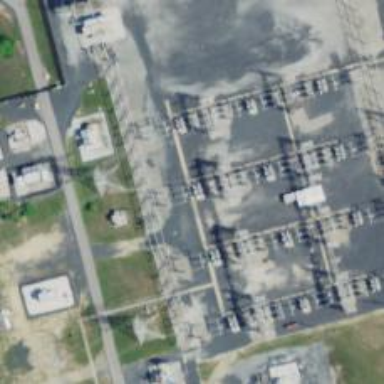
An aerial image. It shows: Switch used for power control.